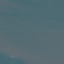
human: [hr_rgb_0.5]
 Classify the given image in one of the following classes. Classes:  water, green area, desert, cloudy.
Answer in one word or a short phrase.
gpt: water